Question:
I am trying to replicate the screen in the middle, namely the alert that is displayed to compose a new tweet. I have tried to duplicate it with a custom 'UIAlertView' but that requires a lot of subclassing and what not, then I suspected it might just be a simple 'UIViewController' that is displayed over the main view... professional thoughts from fellow iOS developers is needed.
Thank you.
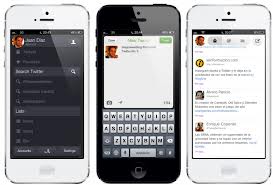
Answer: You can do it with a <URL>.
- - 'UIModalPresentationFormSheet'- '- (void)presentViewController:(UIViewController *)viewControllerToPresent animated:(BOOL)flag completion:(void (^)(void))'
Like:
'''
UIViewController *viewC = [[UIViewController alloc] init];
viewC.view.frame = //set the frame;
viewC.modalPresentationStyle = UIModalPresentationFormSheet;
[self presentViewController:viewC animated:YES completion:nil];
'''
You can do it with using a <URL>.
You can use the following code for doing this:
'''
@property (nonatomic, strong) UIView *views;
'''
'''
- (void) showView
{
UIToolbar *toolbar = [[UIToolbar alloc]initWithFrame:CGRectMake(0, 0, self.view.bounds.size.width, 35)];
UIBarButtonItem *bar = [[UIBarButtonItem alloc] initWithTitle:@"Done" style:UIBarButtonItemStyleDone target:self action:@selector(remove)];
toolbar.items = [NSArray arrayWithObject:bar];
_views = [[UIView alloc] initWithFrame:CGRectMake(0, -300, self.view.bounds.size.width, self.view.bounds.size.height/3)];
[_views addSubview:toolbar];
[_views setBackgroundColor:[UIColor grayColor]];
[self.view addSubview:_views];
[UIView animateWithDuration:0.7
delay:0.0
options:UIViewAnimationCurveLinear
animations:^{
_views.frame = CGRectMake(0, 0, self.view.bounds.size.width, self.view.bounds.size.height/3);
}
completion:^(BOOL yes){
NSLog(@"YO");
}];
[UIView commitAnimations];
}
'''
'''
- (void)remove
{
[UIView animateWithDuration:0.7
delay:0.0
options:UIViewAnimationCurveLinear
animations:^{
_views.frame = CGRectMake(0, -500, self.view.bounds.size.width, self.view.bounds.size.height/3);
}
completion:^(BOOL yes){
NSLog(@"YA");
}];
[UIView commitAnimations];
}
'''